Interaction volume radius: 10 \u00c5
Interaction volume height: 10 \u00c5
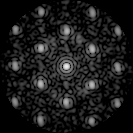
Disorder parameter: 0.2943